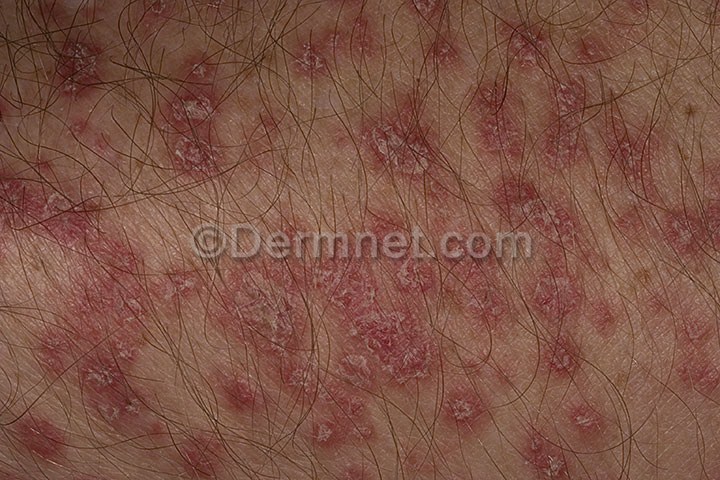
Disease: Psoriasis pictures Lichen Planus and related diseases